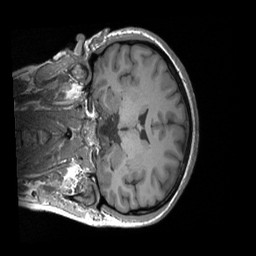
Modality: T1w
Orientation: coronal
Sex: female
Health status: ill
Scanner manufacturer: siemens
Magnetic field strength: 3 T
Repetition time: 1.66 s
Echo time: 0.00254 s